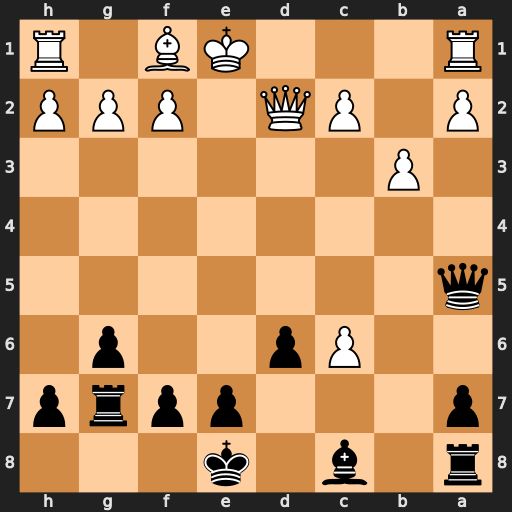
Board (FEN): r1b1k3/p3pprp/2Pp2p1/q7/8/1P6/P1PQ1PPP/R3KB1R
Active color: b
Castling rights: KQq
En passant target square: -
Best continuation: Qe5+ Qe3 Qxa1+